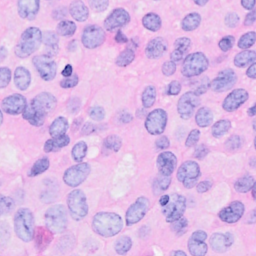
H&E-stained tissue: Breast